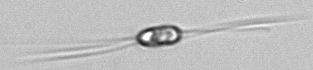
Label: Chaetoceros_danicus